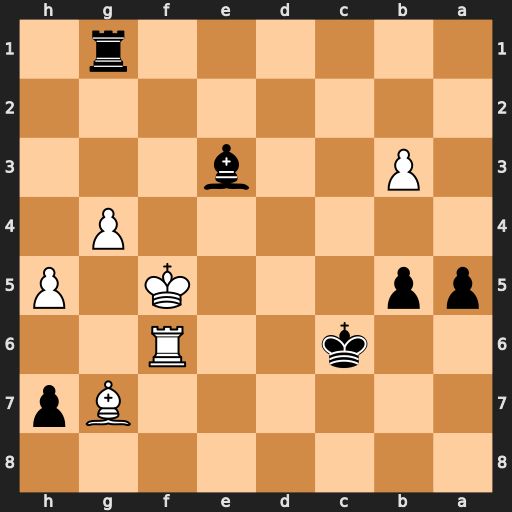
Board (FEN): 8/6Bp/2k2R2/pp3K1P/6P1/1P2b3/8/6r1
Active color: b
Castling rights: -
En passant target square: -
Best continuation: Kd5 Rd6+ Kxd6